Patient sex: F
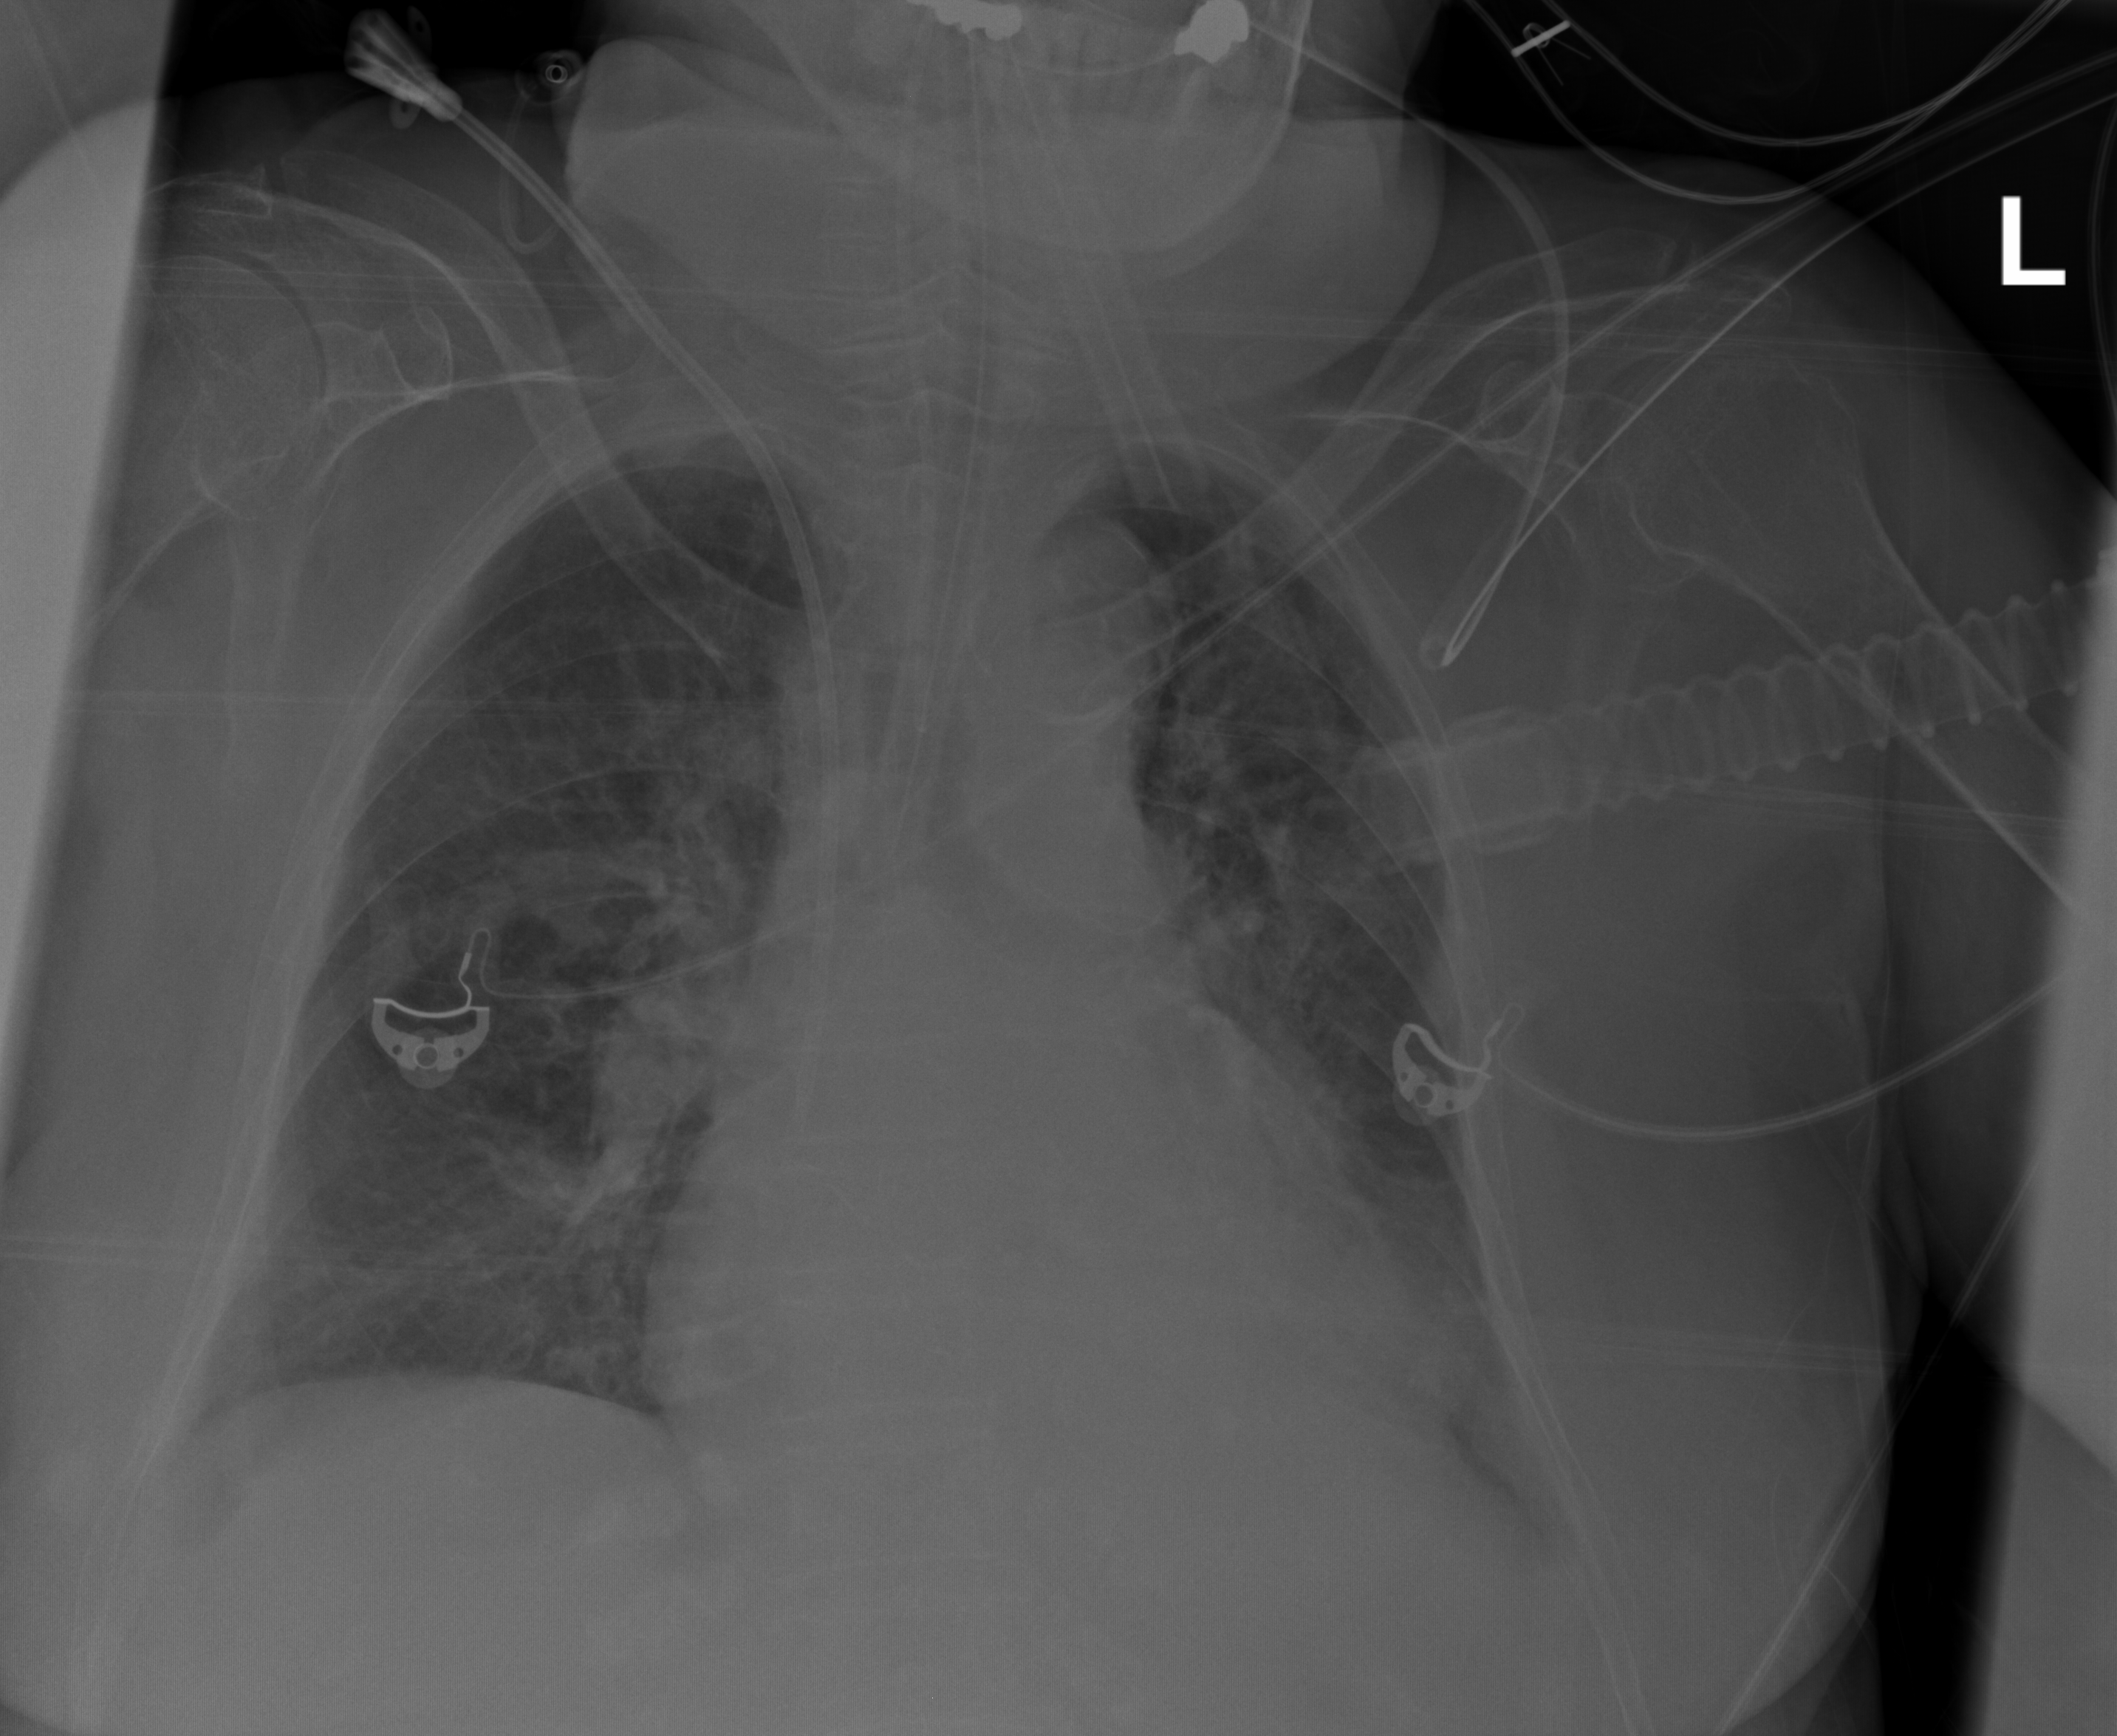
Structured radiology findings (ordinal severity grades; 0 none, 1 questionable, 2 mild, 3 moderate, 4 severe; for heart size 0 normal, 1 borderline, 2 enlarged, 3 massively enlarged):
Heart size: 2
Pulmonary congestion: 2
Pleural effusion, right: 1
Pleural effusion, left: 2
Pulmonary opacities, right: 0
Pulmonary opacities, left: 2
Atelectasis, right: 2
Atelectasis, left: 2